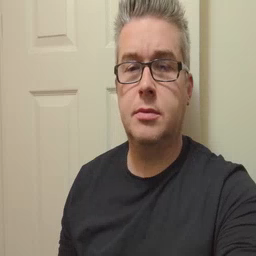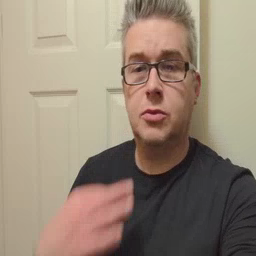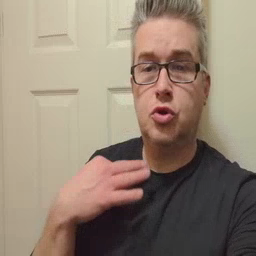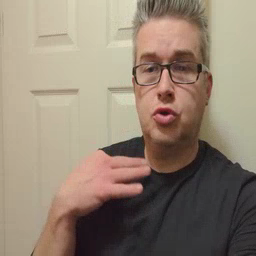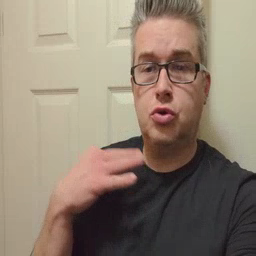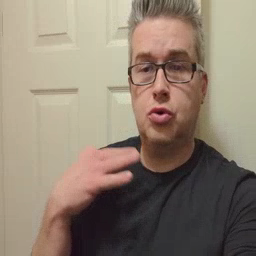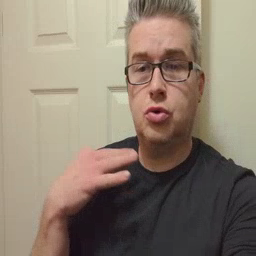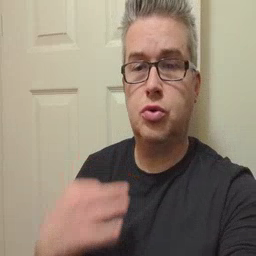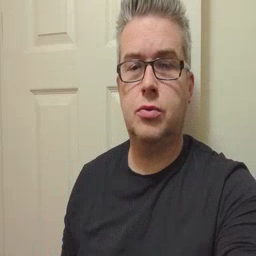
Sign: shirt